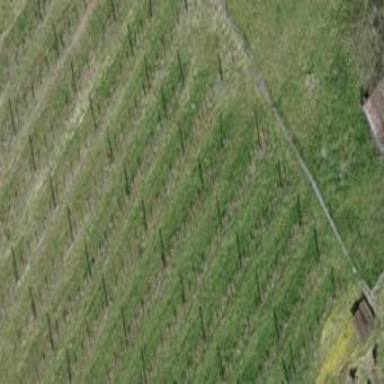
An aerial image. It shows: Vineyard growing grapes.